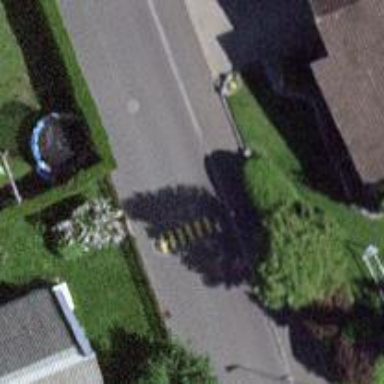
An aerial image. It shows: Bump for traffic calming.